Question: I know I can put messages used by the "inputEditable" composite component into a .properties file in the directory structure below:

But is there a way for 2 or more composite components to share a .properties file? Say for example, if there is a message or text value that I want common among them all? Or even just 2 of them.
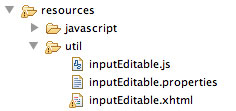
Answer: If you are using this component quite frequently you could load it in a resource bundle and call your properties from there:
'''
<resource-bundle>
<base-name>com.example.resources.BundleName</base-name>
<var>inputEditable</var>
</resource-bundle>
'''
And call using '#{inputEditable['yourVar']}'
Or if it isn't used quite often, you wouldn't need to load it as a resource bundle and you could then load the bundle in your view using '<f:loadBundle>' and variables called the same way.
## See also
- <URL>